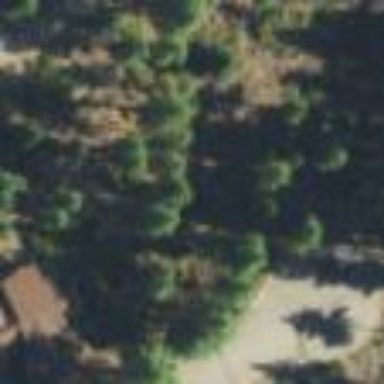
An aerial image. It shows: Evergreen forest with needle-leaved trees.